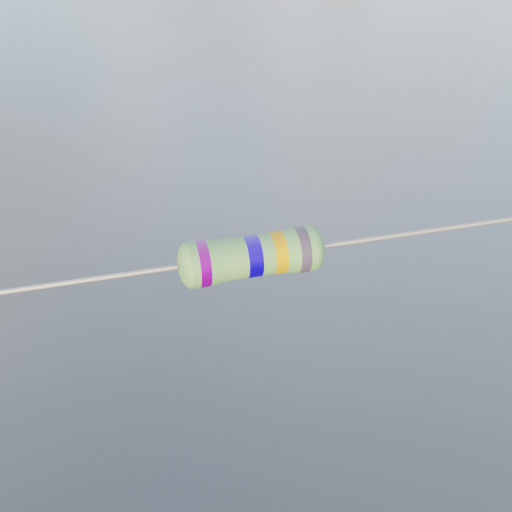
Resistor colour bands (in order): violet, blue, gold, gray